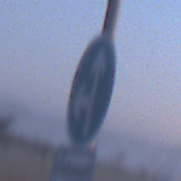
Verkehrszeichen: VorgeschriebeneFahrtrichtungGeradeausOderLinks
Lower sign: BesondereFahrzeugeUndTransportgueter12
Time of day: SunriseSunset
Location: Outdoor (Nature)
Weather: Clear
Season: NotSpecified
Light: Natural